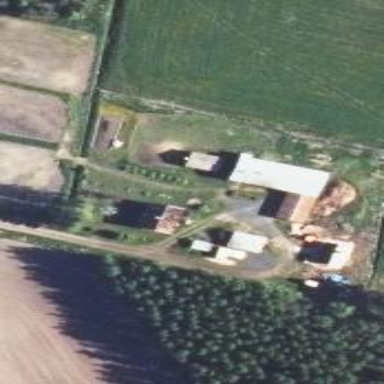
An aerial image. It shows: Farm with farmyard.